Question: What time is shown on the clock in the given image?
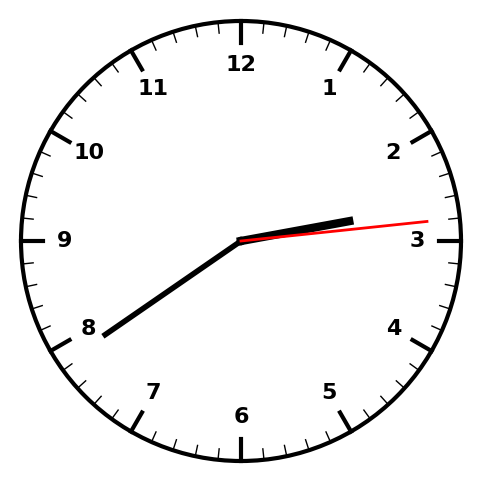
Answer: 02:39:14